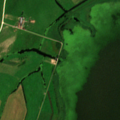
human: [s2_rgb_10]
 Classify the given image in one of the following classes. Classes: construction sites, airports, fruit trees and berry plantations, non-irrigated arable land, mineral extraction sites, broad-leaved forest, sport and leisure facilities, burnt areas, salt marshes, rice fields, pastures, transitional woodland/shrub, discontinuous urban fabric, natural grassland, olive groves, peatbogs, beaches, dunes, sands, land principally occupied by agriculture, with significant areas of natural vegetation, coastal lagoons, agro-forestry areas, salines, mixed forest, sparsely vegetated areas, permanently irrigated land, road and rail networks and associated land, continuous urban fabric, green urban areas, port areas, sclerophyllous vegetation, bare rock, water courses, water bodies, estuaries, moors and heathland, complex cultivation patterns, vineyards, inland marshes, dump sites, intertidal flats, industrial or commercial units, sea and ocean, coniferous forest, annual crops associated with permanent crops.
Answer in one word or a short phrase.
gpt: pastures, broad-leaved forest, water bodies